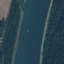
Land use / land cover: River